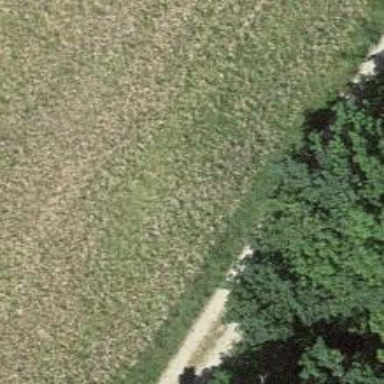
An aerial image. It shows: Agricultural track of grade4 quality suitable for agricultural vehicles.